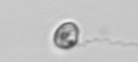
Label: flagellate